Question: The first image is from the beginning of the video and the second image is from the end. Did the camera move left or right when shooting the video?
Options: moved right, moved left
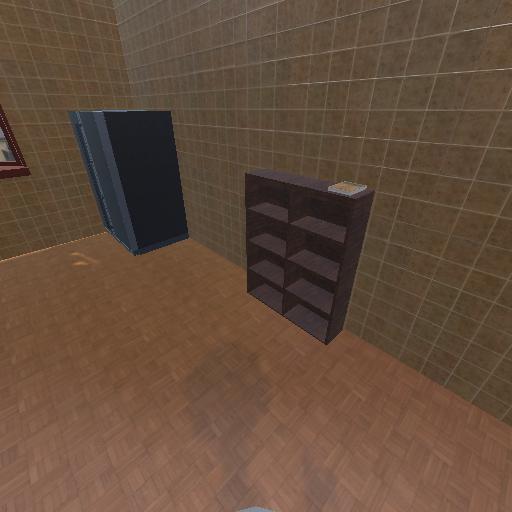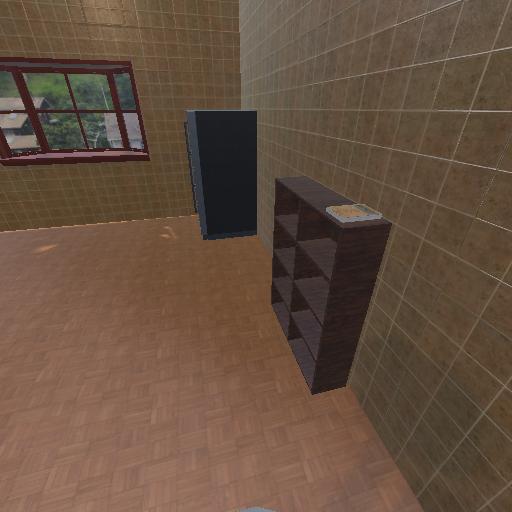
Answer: moved right